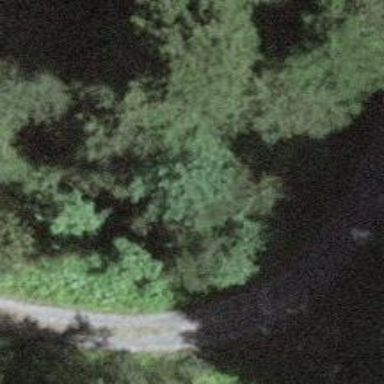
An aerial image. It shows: Culvert tunnel.